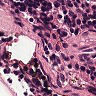
Metastatic tissue present: no